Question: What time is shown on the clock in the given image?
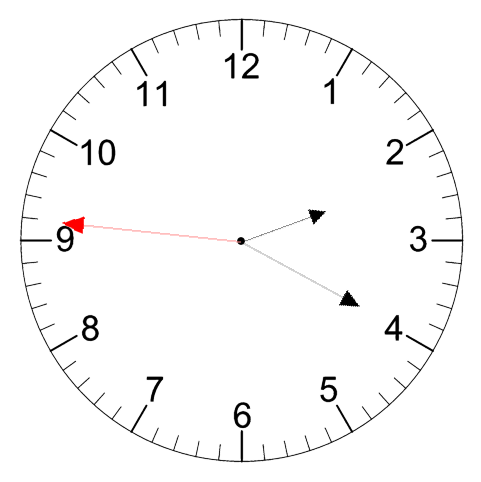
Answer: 02:19:46